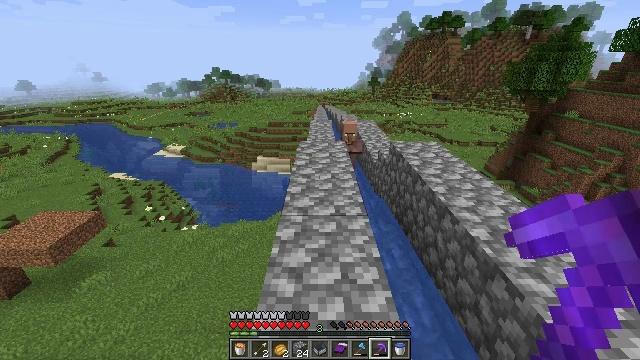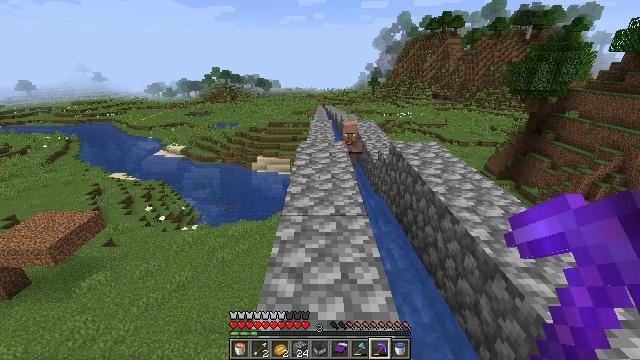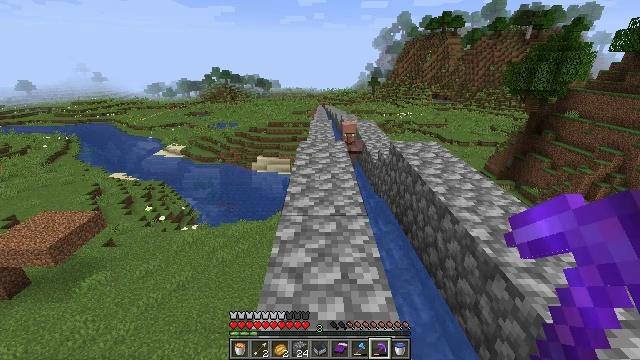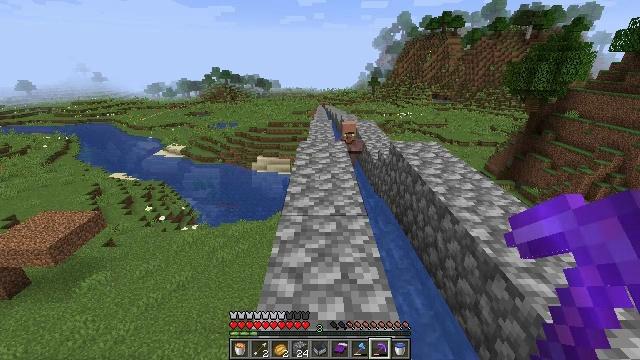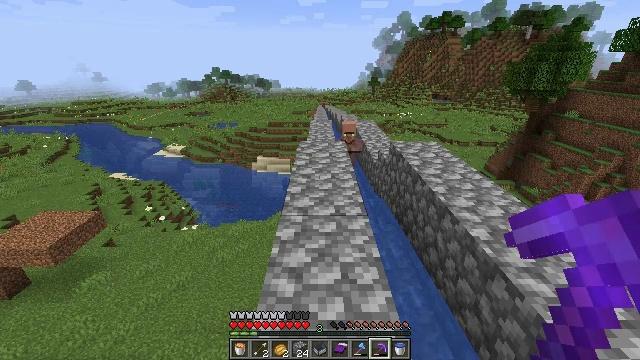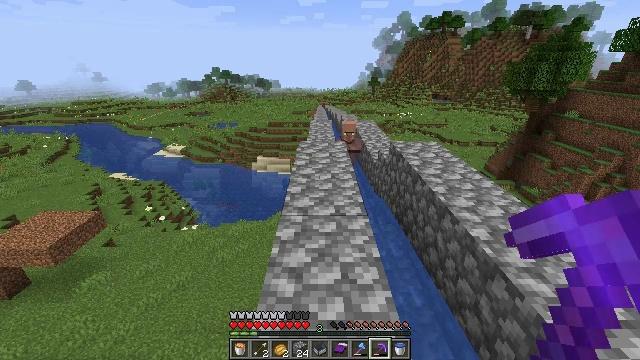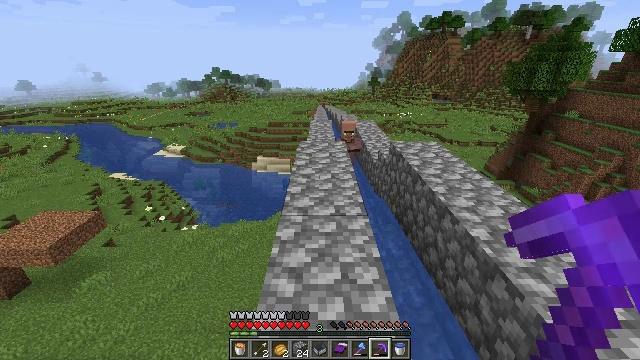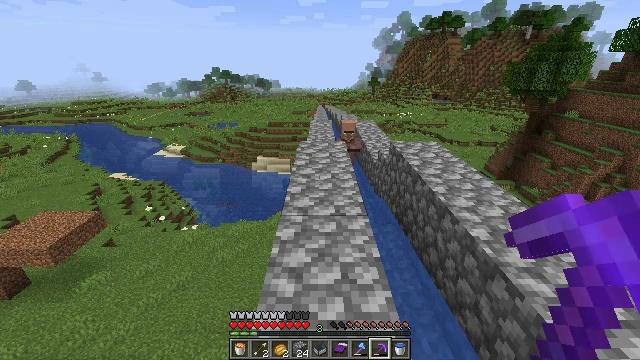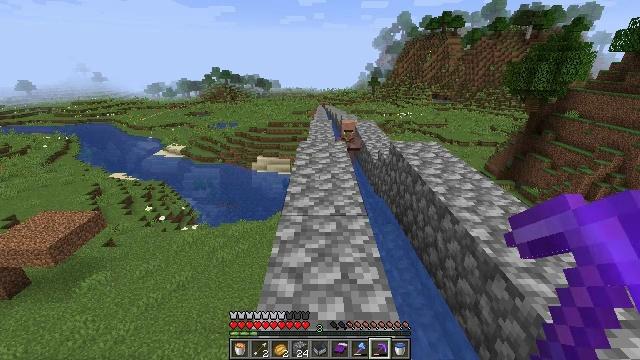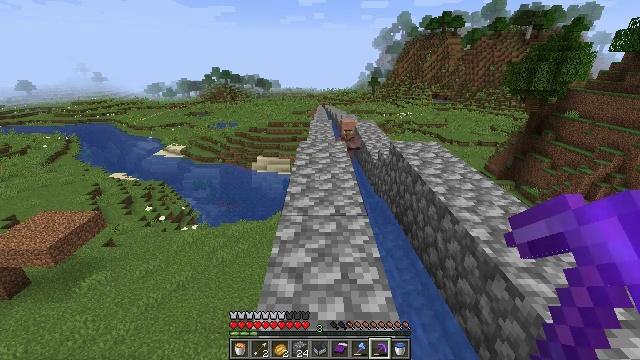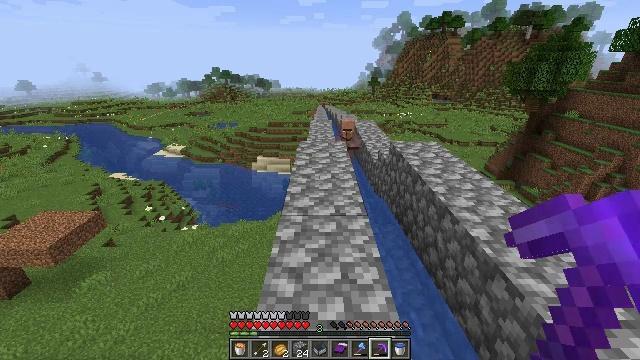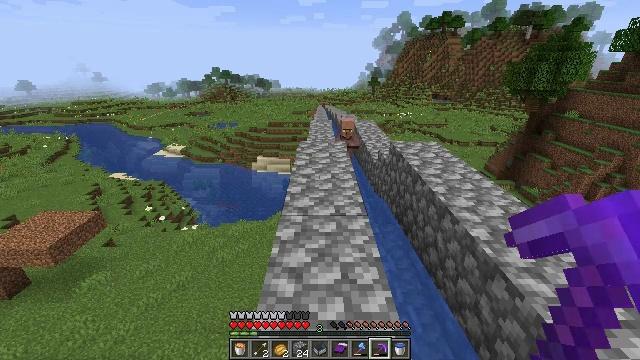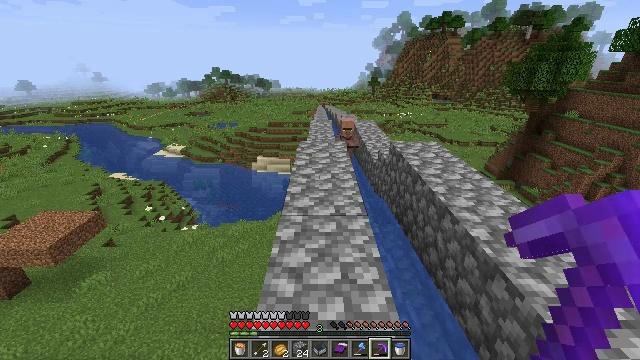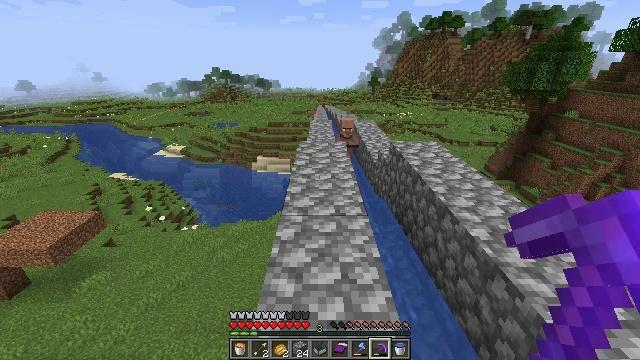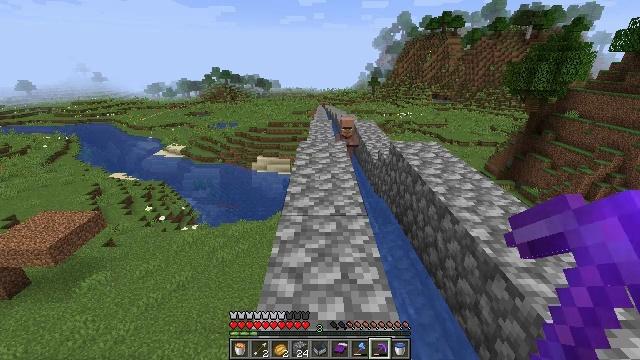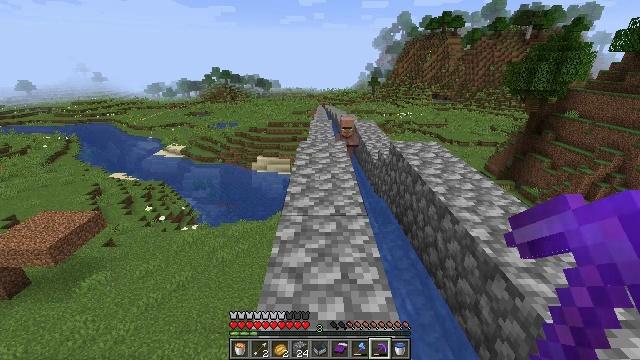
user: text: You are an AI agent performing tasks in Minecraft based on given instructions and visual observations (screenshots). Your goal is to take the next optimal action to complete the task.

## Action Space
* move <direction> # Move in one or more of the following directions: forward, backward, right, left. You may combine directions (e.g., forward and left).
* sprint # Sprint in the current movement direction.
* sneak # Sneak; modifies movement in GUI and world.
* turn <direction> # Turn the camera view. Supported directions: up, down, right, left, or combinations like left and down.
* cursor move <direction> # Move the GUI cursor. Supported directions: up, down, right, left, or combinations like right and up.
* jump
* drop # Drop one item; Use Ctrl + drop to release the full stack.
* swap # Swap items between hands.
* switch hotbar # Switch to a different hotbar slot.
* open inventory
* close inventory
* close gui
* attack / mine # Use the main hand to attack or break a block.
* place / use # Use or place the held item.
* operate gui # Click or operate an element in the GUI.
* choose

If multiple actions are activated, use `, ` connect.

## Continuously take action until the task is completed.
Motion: motion action
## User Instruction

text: Mine cobblestone to craft tools and furnaces.
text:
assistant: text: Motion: no_op
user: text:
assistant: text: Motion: no_op
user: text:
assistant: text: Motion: no_op
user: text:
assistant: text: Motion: no_op
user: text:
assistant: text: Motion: no_op
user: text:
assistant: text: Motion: no_op
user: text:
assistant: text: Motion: no_op
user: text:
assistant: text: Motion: no_op
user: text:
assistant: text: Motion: no_op
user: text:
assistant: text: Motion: no_op
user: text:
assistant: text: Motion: no_op
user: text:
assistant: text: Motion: no_op
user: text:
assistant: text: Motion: no_op
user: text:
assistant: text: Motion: no_op
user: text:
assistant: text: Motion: no_op
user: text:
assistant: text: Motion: no_op
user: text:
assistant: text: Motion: no_op
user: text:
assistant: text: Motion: no_op
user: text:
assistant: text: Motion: no_op
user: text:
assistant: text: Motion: no_op
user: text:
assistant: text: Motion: no_op
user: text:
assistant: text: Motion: no_op
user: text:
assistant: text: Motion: no_op
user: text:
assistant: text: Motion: no_op
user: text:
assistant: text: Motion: no_op
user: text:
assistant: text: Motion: no_op
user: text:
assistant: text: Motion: no_op
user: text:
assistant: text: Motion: no_op
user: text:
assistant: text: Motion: no_op
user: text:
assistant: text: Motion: no_op